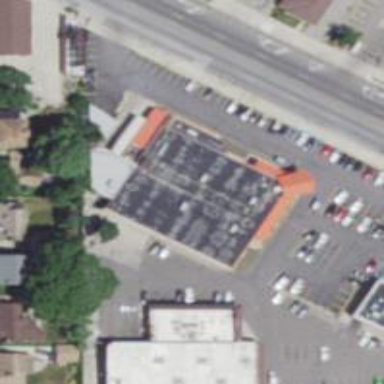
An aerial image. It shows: Supermarket.